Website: ulta-beauty
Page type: billing-address
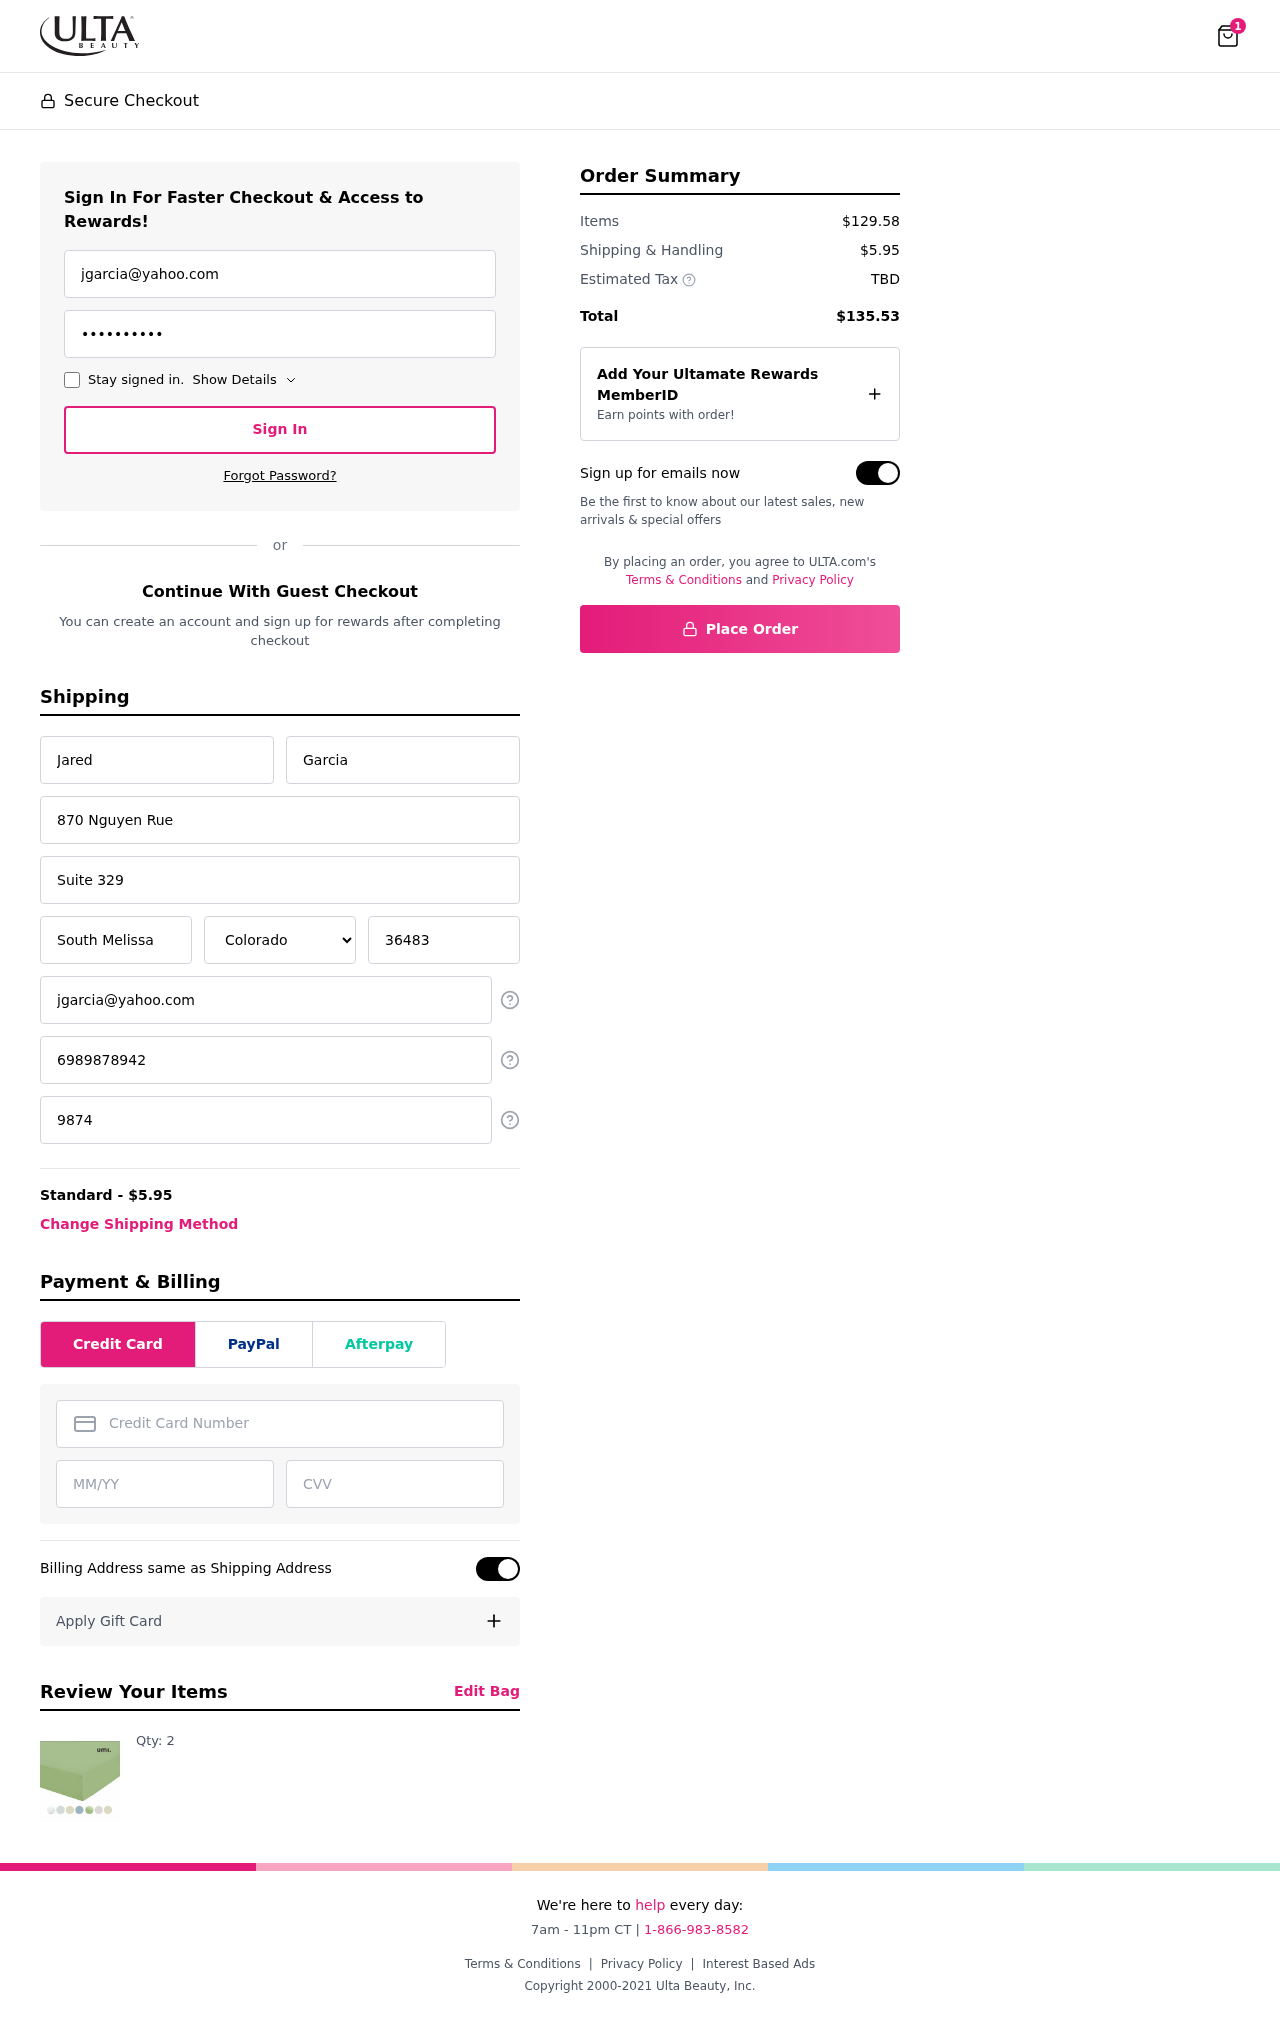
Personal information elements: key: PII_STATE
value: Colorado
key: PII_EMAIL
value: jgarcia@yahoo.com
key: PII_FIRSTNAME
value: Jared
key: PII_LASTNAME
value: Garcia
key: PII_STREET
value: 870 Nguyen Rue
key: PII_STREET2
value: Suite 329
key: PII_CITY
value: South Melissa
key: PII_POSTCODE
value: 36483
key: PII_PHONE
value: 6989878942
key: PII_ALT_PHONE
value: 9874060821
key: PII_CARD_NUMBER
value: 4198 3767 6464 1039
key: PII_CARD_EXPIRY
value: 08/26
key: PII_CARD_CVV
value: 509
Product elements: key: PRODUCT1_QUANTITY
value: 2
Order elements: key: ORDER_NUM_ITEMS
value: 1
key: ORDER_SHIPPING_COST
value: $5.95
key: ORDER_SUBTOTAL
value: $129.58
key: ORDER_TOTAL
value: $135.53